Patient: sex F, age 36
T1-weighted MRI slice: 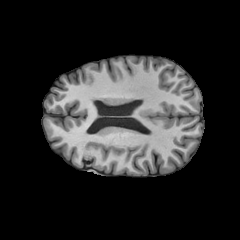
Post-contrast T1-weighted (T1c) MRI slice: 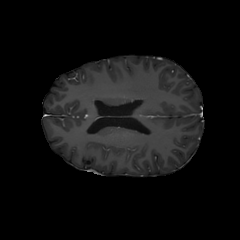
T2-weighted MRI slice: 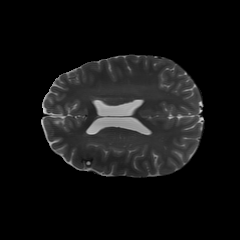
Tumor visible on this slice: no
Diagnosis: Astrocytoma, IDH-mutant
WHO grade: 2